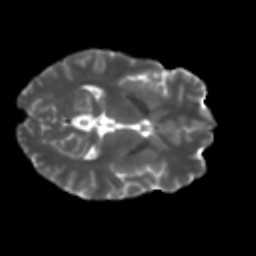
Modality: T2w
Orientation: axial
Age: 35
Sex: male
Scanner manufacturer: ge
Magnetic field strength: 3 T
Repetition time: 7.8 s
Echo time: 0.0608 s